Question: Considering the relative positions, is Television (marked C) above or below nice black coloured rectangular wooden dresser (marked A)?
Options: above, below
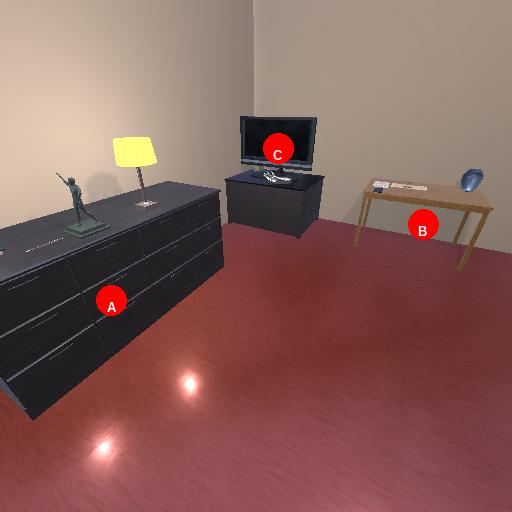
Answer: above